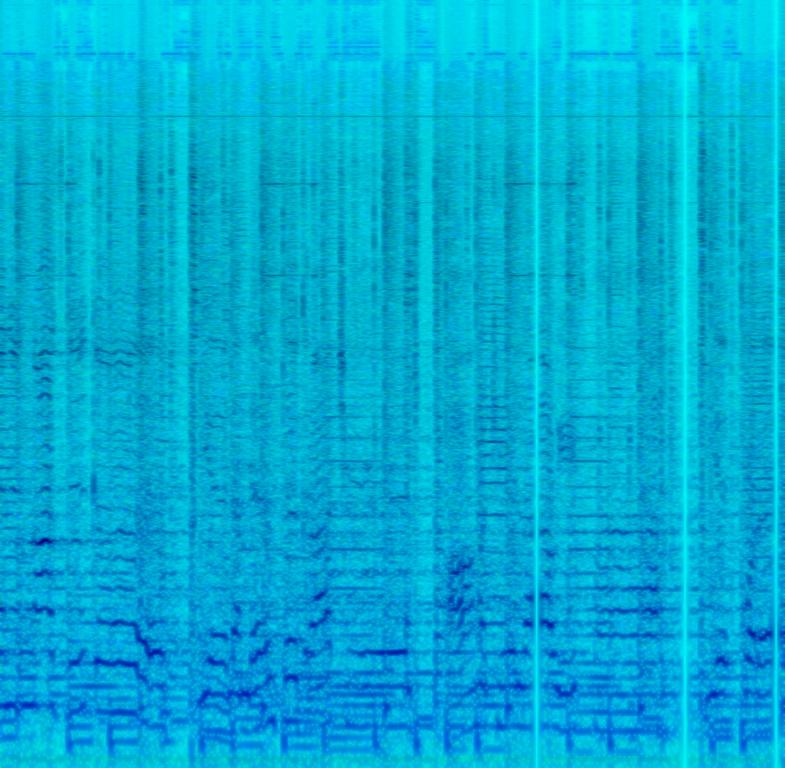
This song contains a male voice singing in the midrange while percussion instruments such a triangle and drums are playing a rhythm along with an e-bass. A baritone saxophone is playing a melody and someone is strumming chords and a melody on an acoustic guitar. This is an amateur recording. You can hear a high frequency tone from the recording and the sound is lagging. This song may be playing on the radio in a small village.